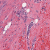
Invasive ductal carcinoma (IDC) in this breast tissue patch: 0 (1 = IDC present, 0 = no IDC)